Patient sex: F
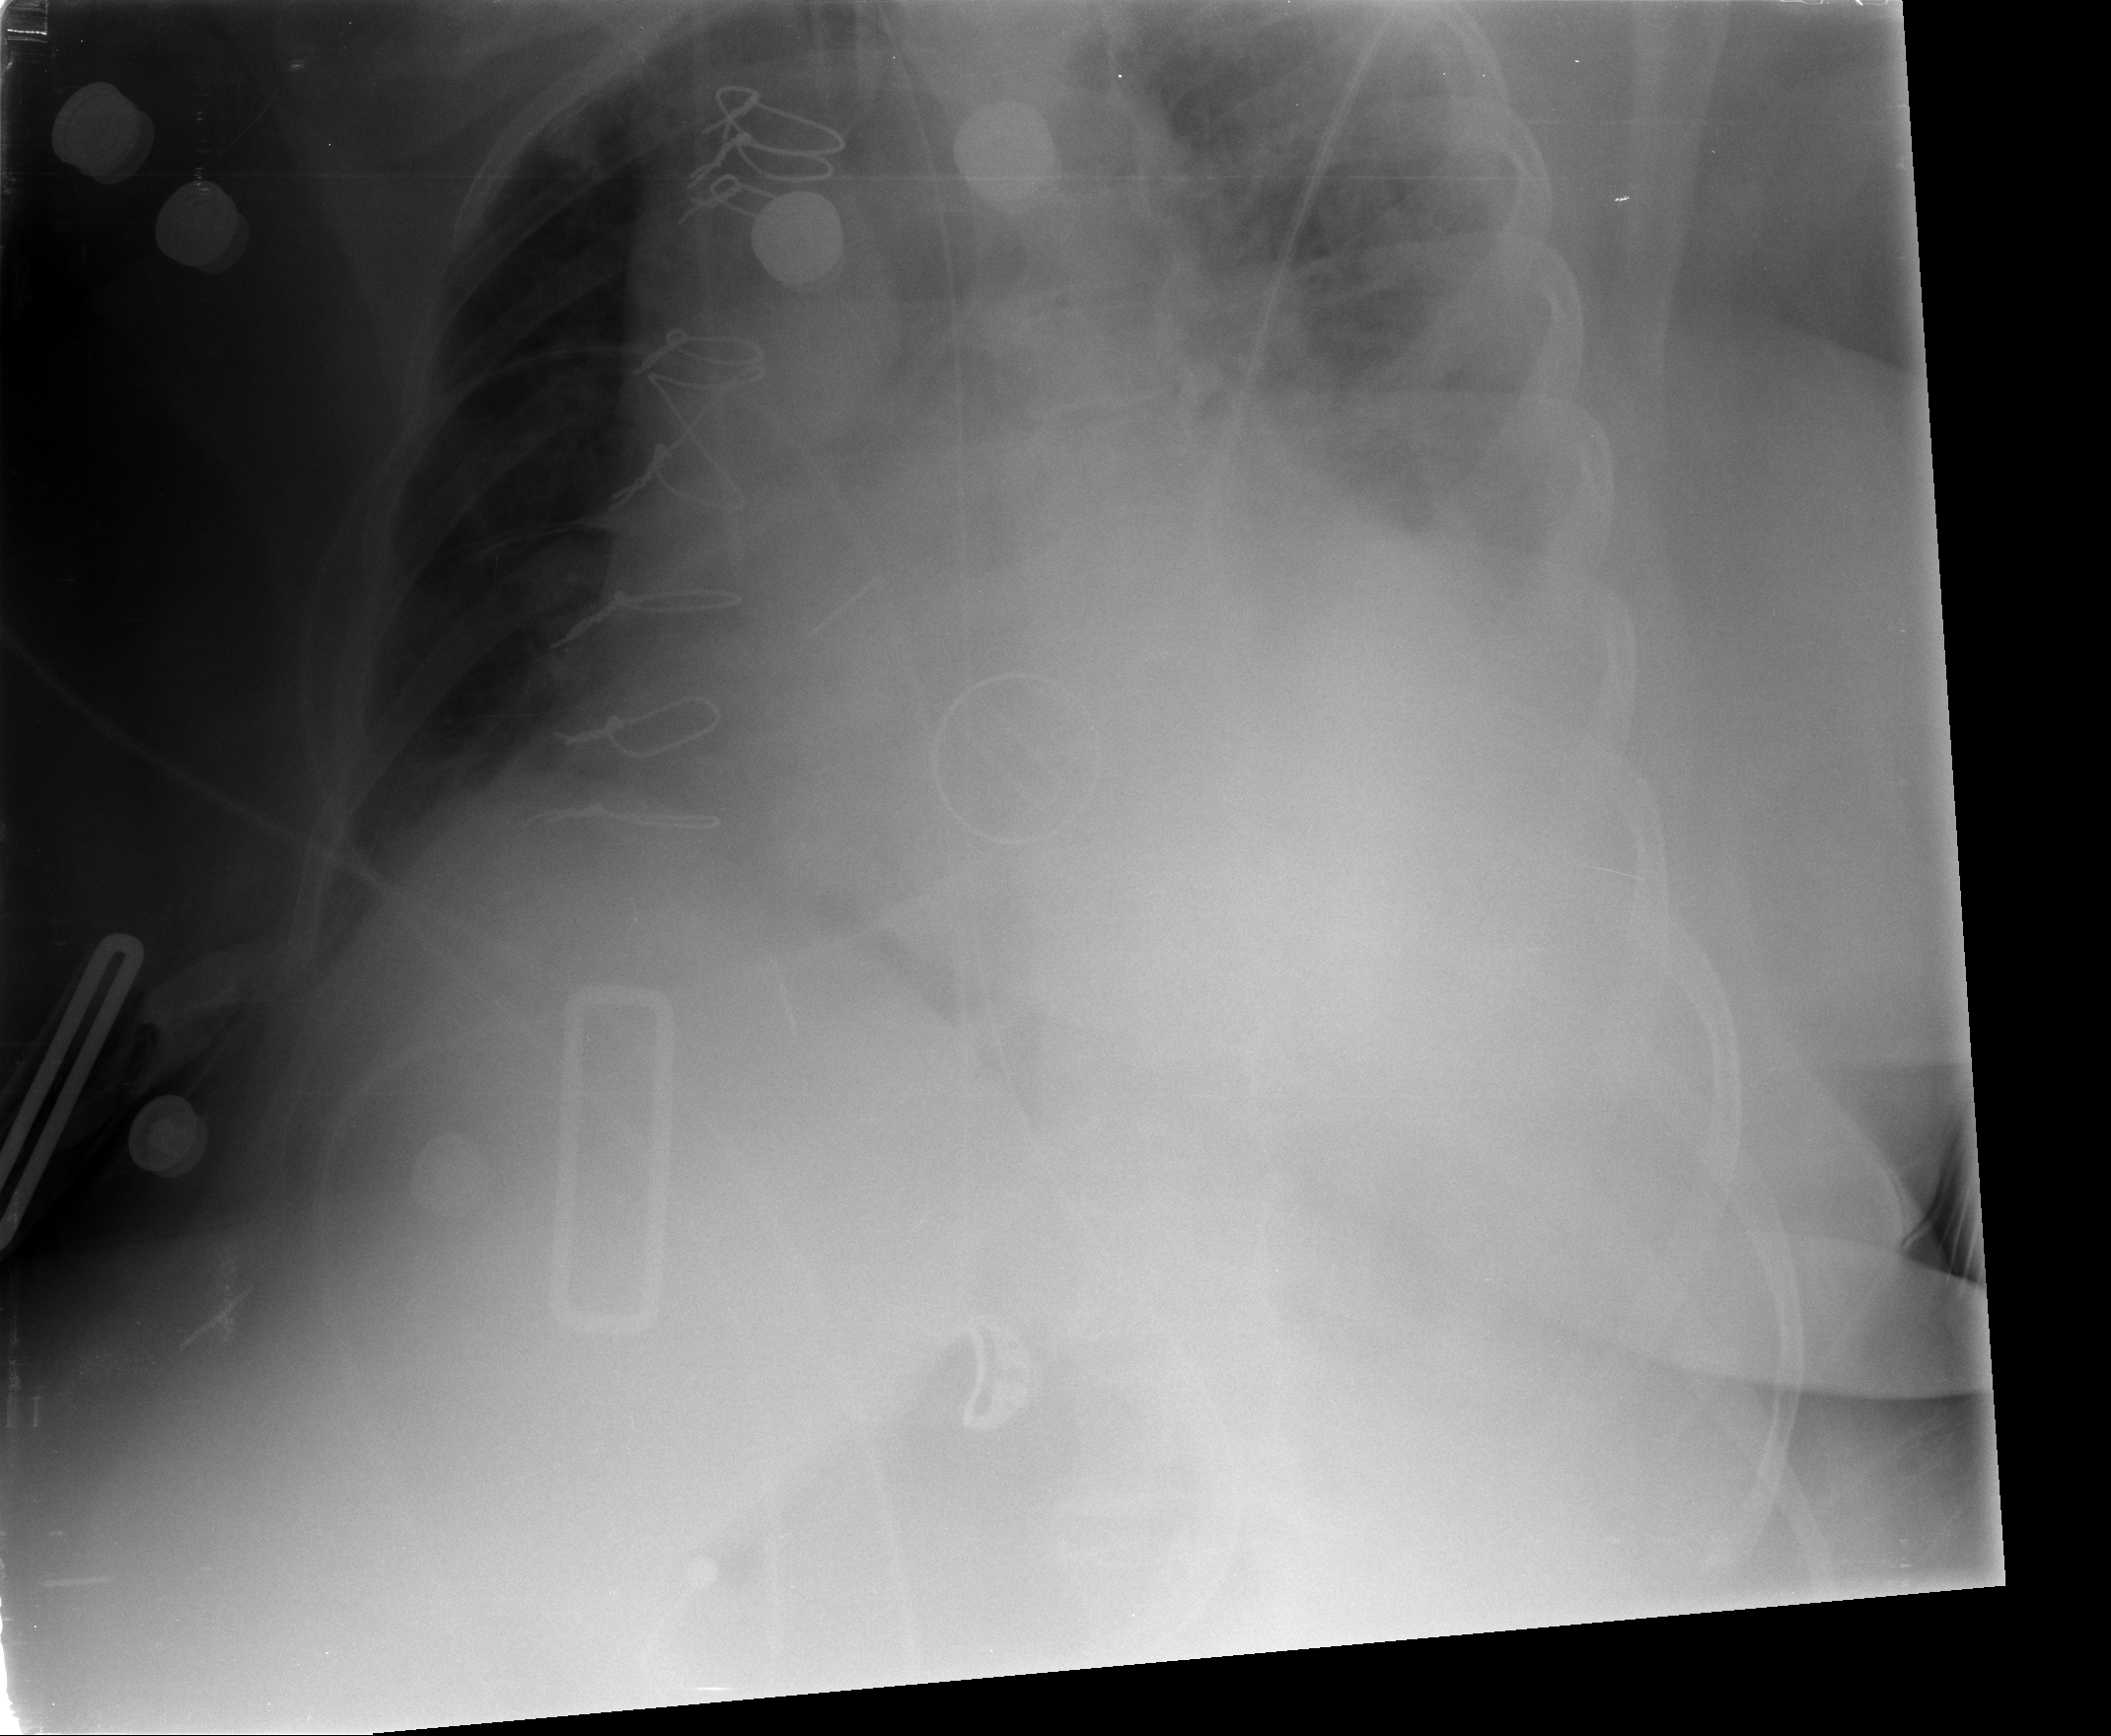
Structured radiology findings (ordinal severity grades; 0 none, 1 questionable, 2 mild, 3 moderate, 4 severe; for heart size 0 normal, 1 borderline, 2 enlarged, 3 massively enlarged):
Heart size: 2
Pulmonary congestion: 2
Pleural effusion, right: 2
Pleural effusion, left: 2
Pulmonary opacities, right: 0
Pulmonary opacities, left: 0
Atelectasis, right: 2
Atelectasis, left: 2